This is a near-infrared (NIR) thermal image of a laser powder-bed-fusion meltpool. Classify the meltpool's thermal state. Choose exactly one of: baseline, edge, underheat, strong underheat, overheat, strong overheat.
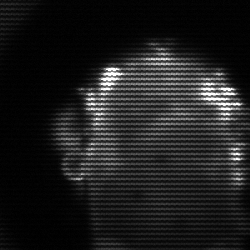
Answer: baseline